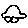
Label: car